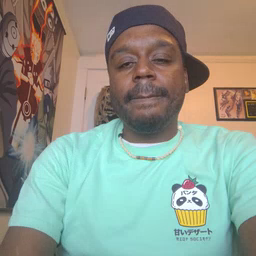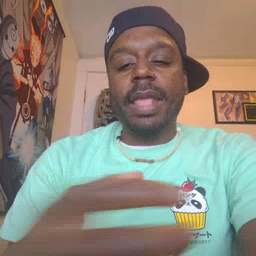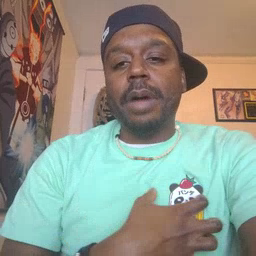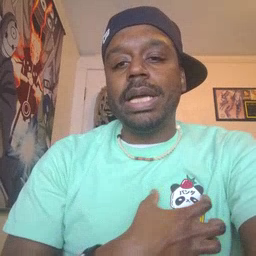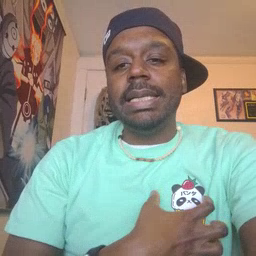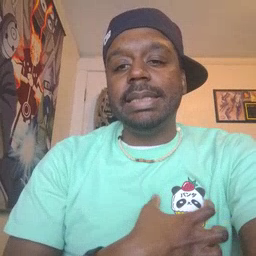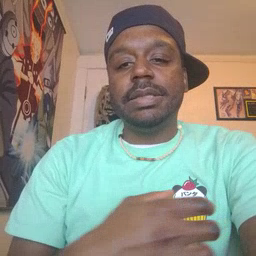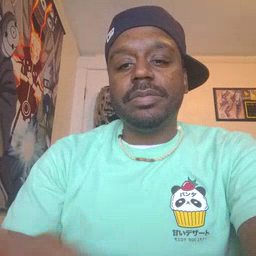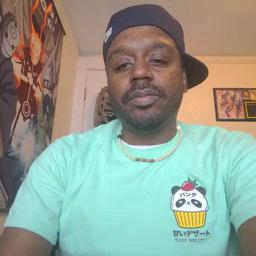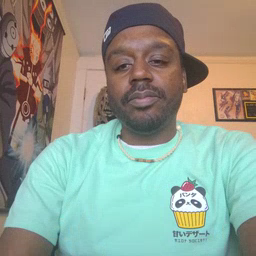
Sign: police